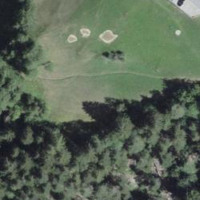
EUNIS habitat code: 24
Species observed at this site:
Stachys recta
Ptyonoprogne rupestris
Corvus corax
Salvia pratensis